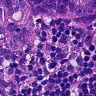
Metastatic tissue present: yes